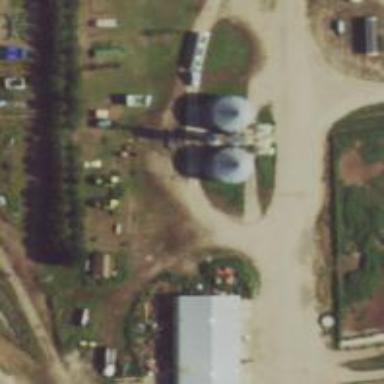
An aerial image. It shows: Silo.